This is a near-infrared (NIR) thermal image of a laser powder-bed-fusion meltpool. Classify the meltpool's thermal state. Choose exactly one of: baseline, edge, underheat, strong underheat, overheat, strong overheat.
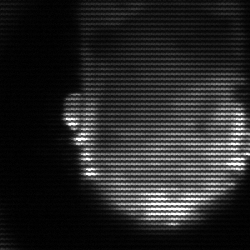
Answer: baseline